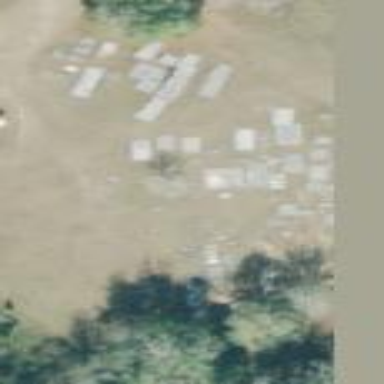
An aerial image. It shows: Cemetery.